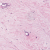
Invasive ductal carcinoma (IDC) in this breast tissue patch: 0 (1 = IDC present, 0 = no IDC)